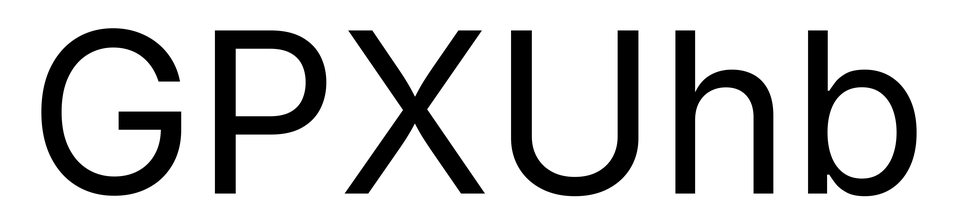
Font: Inter_Regular